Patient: sex M, age 32
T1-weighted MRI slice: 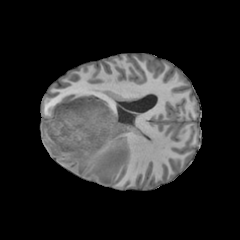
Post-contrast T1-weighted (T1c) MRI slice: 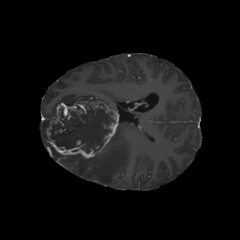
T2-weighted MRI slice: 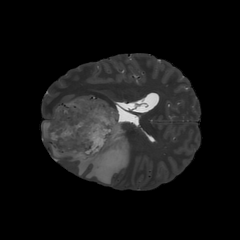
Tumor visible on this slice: yes
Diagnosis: Glioblastoma, IDH-wildtype
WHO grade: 4